Field crop: maize
Growth stage: 2
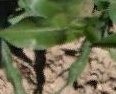
Species: maize